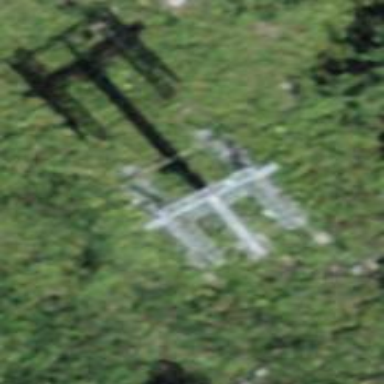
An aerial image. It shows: Pylon for aerialway.